Interaction volume radius: 5 \u00c5
Interaction volume height: 30 \u00c5
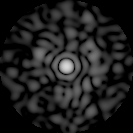
Disorder parameter: 0.8174